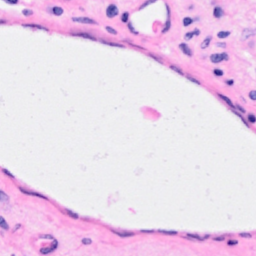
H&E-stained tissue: Breast